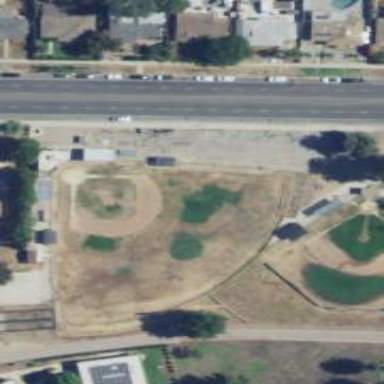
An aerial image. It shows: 3rd base on baseball field.